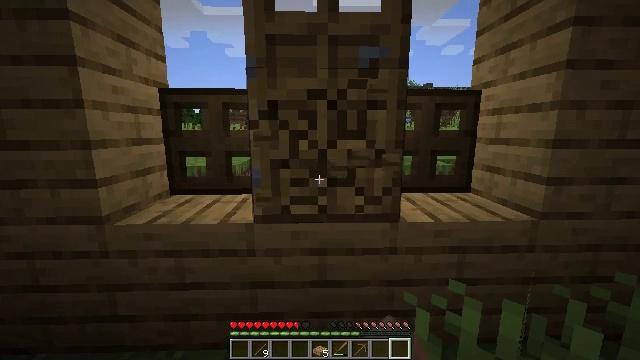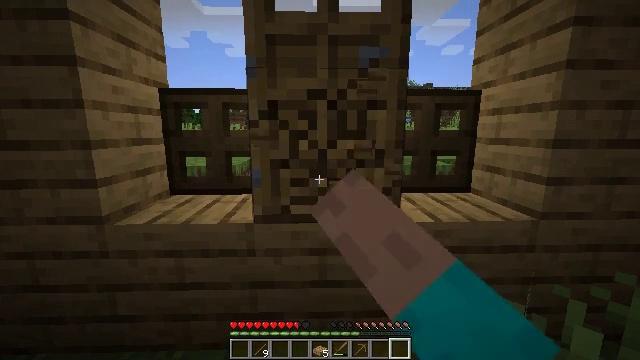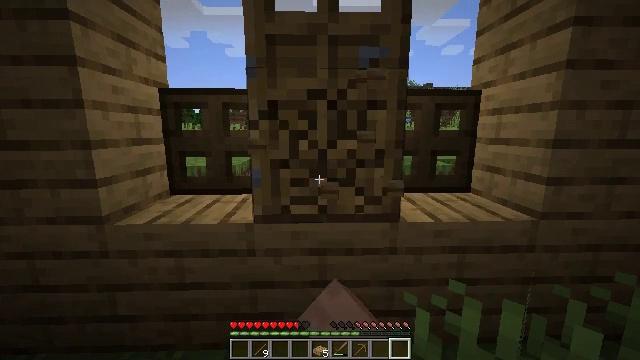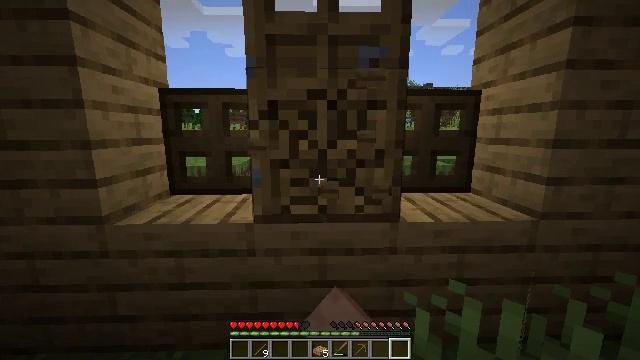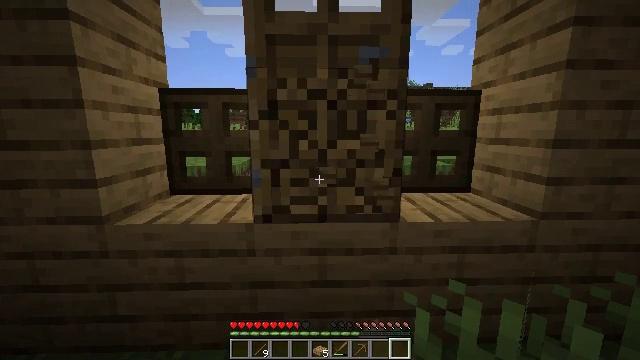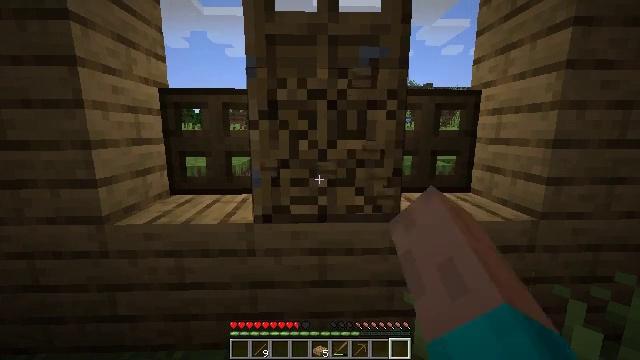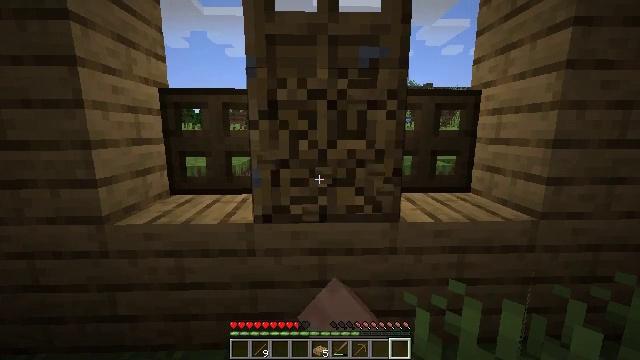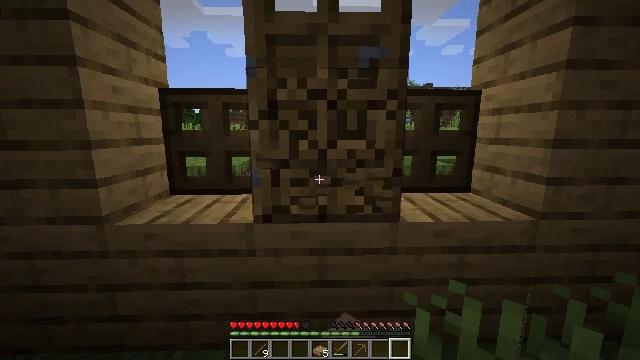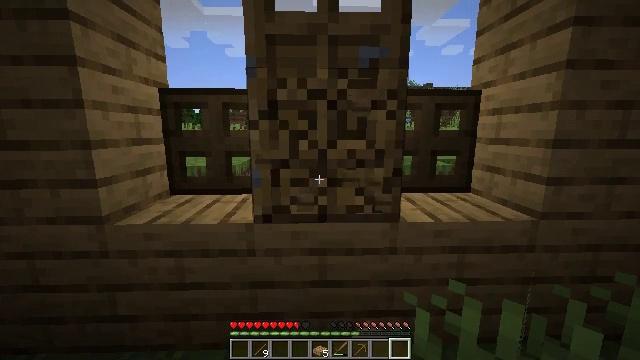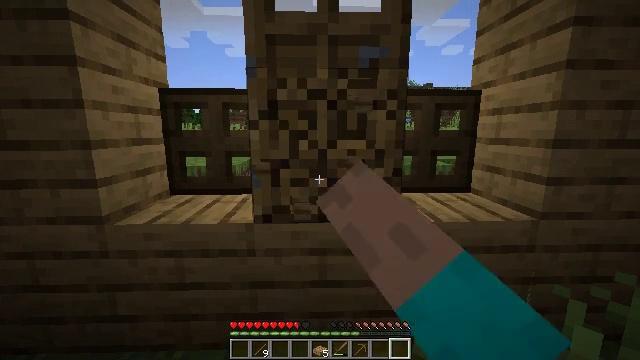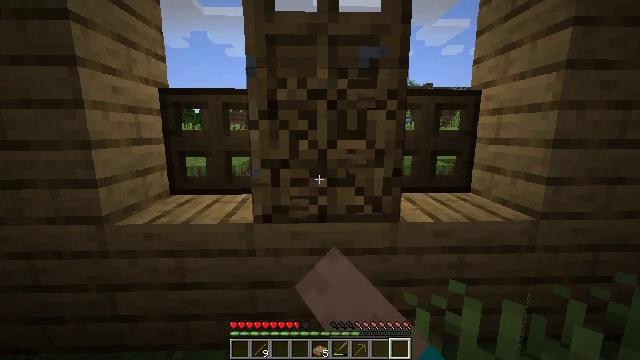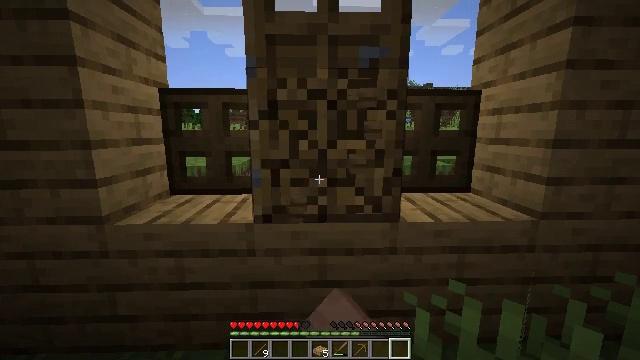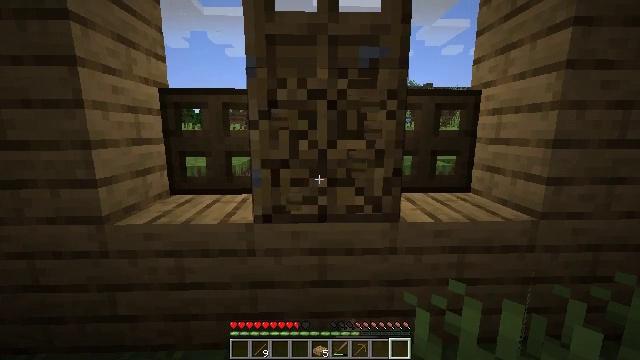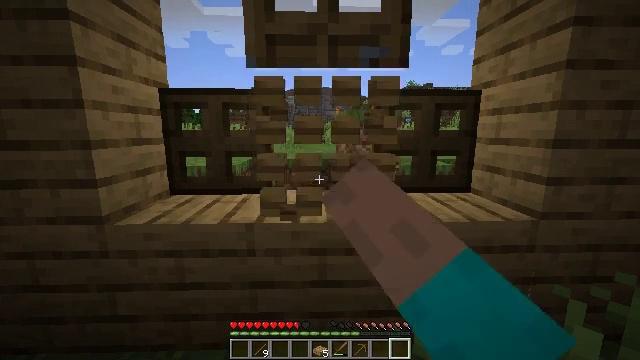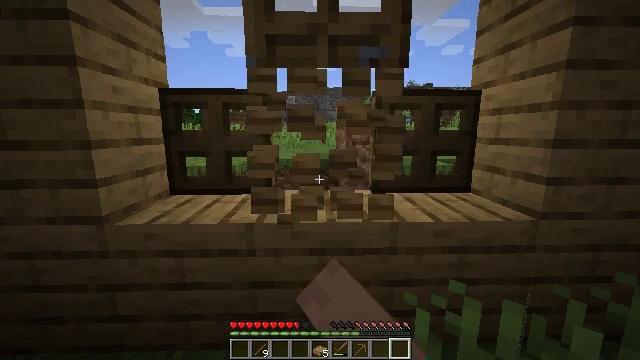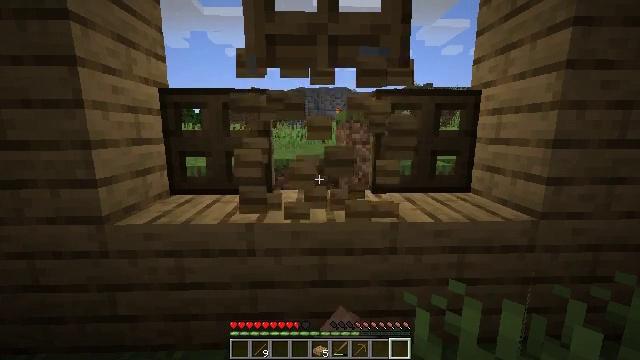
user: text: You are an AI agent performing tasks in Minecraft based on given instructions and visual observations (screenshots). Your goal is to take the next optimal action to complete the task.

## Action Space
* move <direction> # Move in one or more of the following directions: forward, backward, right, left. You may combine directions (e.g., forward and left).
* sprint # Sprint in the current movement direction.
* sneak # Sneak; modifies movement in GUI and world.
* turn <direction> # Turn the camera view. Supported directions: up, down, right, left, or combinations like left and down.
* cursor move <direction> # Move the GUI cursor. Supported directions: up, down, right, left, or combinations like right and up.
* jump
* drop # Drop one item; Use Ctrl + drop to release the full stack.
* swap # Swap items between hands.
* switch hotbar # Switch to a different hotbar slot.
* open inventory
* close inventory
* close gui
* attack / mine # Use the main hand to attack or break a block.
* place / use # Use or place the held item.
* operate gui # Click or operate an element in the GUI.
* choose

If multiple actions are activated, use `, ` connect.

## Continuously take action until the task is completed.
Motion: motion action
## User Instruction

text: Break the oak door to remove it.
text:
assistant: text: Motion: attack / mine
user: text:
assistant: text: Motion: attack / mine
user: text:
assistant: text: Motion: attack / mine
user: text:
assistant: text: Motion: attack / mine
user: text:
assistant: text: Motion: attack / mine
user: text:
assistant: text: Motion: attack / mine
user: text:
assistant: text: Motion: attack / mine
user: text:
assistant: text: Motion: attack / mine
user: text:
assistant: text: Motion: attack / mine
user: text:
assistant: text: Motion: attack / mine
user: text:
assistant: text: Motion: attack / mine
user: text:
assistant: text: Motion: attack / mine
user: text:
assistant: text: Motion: attack / mine
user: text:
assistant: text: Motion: attack / mine
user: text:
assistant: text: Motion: attack / mine
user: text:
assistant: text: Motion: attack / mine
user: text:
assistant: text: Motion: attack / mine
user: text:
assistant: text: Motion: attack / mine
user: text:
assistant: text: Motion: attack / mine